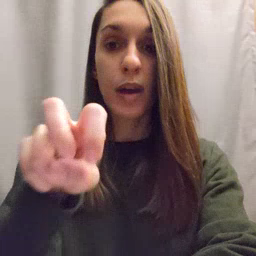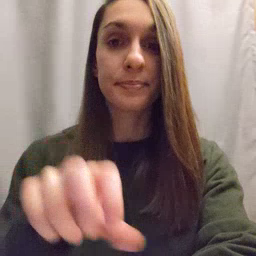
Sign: ride